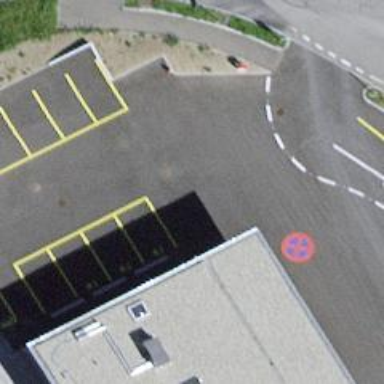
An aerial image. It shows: Asphalt parking aisle road.